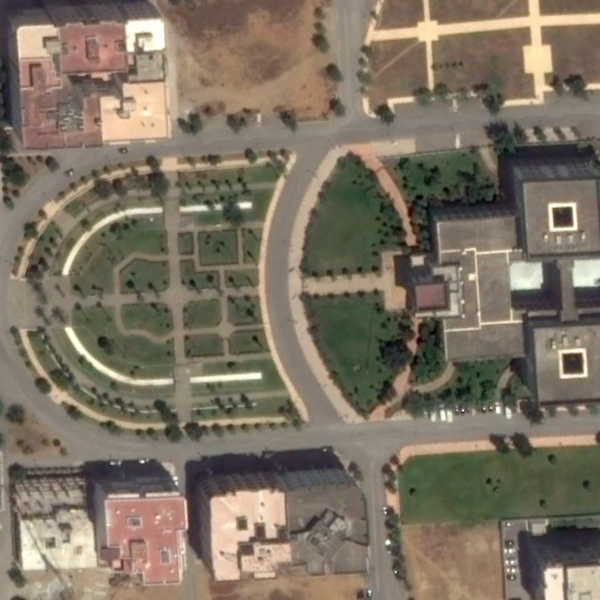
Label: Square